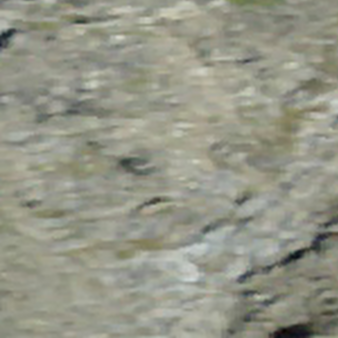
Label: other